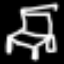
Label: chair